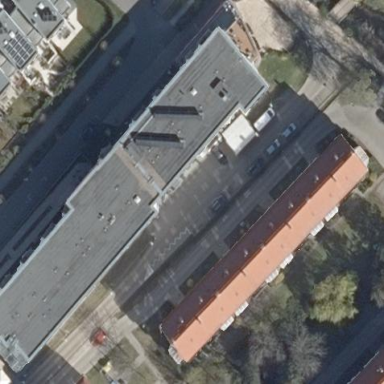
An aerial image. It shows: Building.